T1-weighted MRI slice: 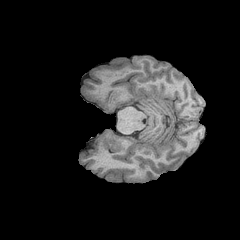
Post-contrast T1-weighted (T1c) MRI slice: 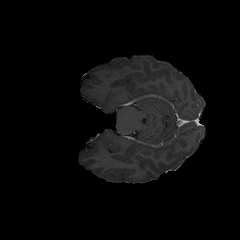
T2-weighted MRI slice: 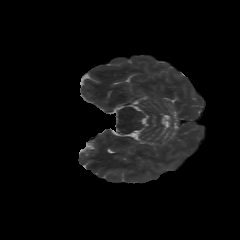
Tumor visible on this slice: yes